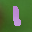
Label: 1